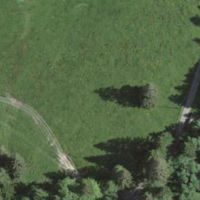
EUNIS habitat code: 25
Species observed at this site:
Filipendula ulmaria